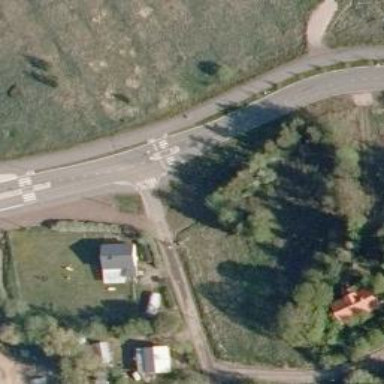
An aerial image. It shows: Crossing on asphalt cycleway.